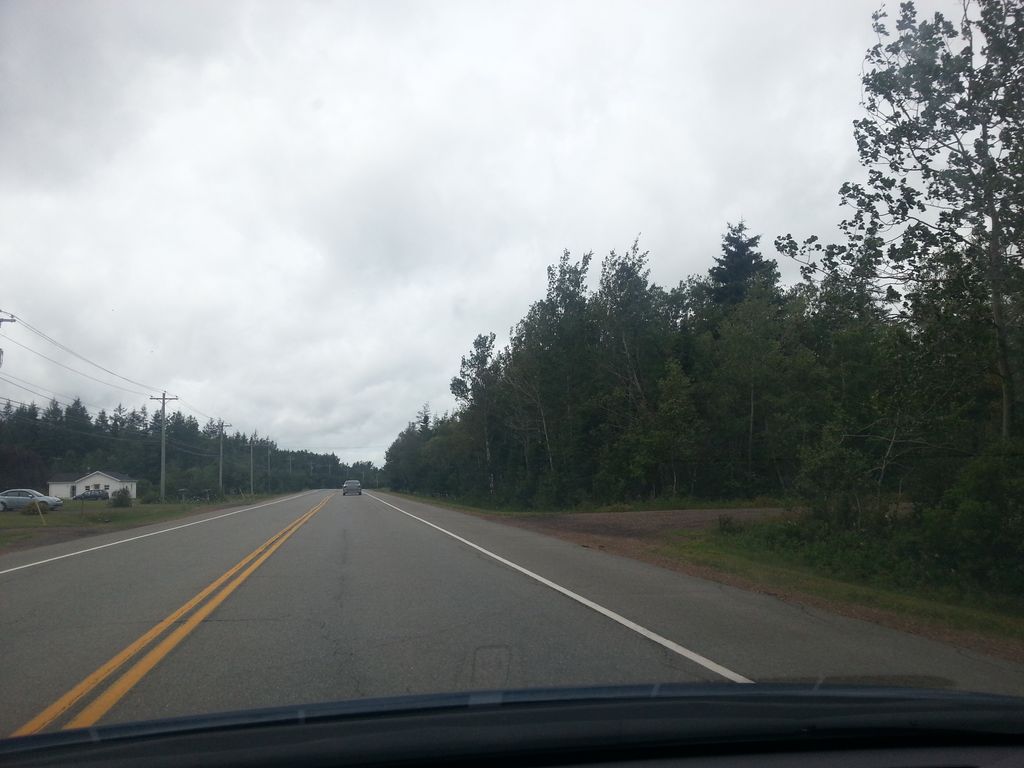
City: charlottetown